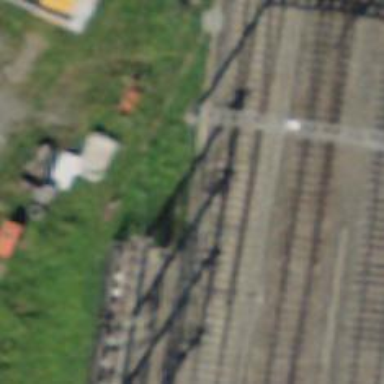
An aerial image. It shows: Railway track with contact lines for electrification.